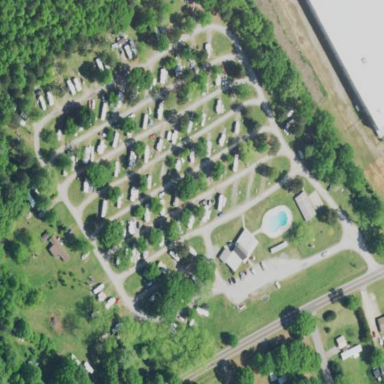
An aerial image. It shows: Campsite with tents and caravans available. The site offers amenities such as sanitary dump station and swimming pool.